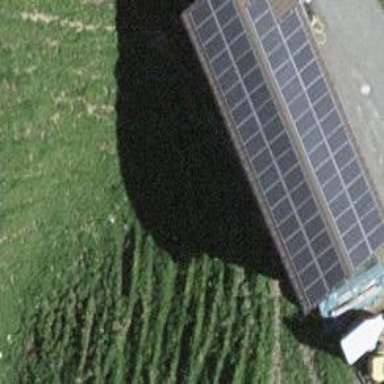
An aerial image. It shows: Solar power generator.